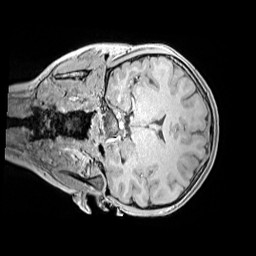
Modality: MP2RAGE
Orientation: coronal
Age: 12
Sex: female
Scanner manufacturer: siemens
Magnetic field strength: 3 T
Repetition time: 4 s
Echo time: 0.00299 s